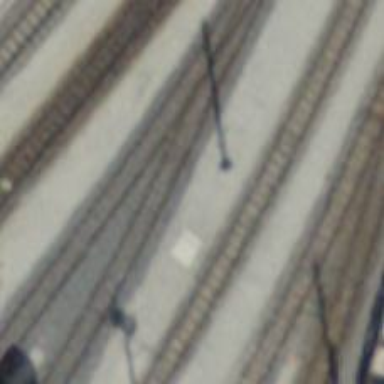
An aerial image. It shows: Narrow-gauge railway in service yard. The railway is electrified with contact line.